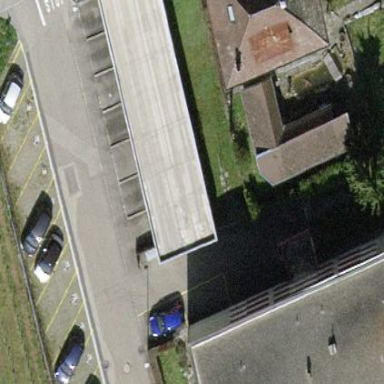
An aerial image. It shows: Garage building.